Question: I'm trying to create a pure css Venn diagram like this
Where the circle gets highlighted on mouse hover. But the problem is: using the 'border-radius' property if I mouse over the corner of the circle (outside the circle) , it triggers hover as well.
for a demo see <URL> and hover over the red area
is there any CSS solution to avoid this or am I ganna have to calculate it using javascript?
EDIT: Thanks to all for the responses.
I should have posted the browser information as well. I'm using Chrome 12
So far it seems this bug exists in chrome. I will update this page with any further findings.
Just tested this again on Chrome 28 and the issue no longer exists.
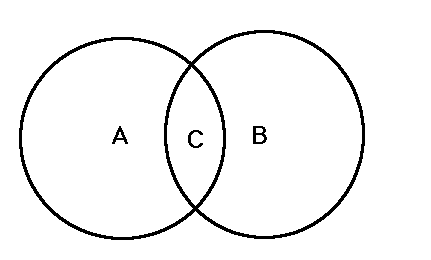
Answer: I know it's to draw circles with 'border-radius:50%', but it really is a bit of a hack. And it doesn't work in IE8 or lower, without using even more hacks, like CSS3Pie.
So while I accept that you've produced a good-looking Venn diagram in your fiddle example, I don't think it's the best way to do this.
A much better solution would be to use a proper graphics library to draw the diagram using either Canvas or SVG.
For Canvas, you could try this library: <URL>
For SVG, I would recommend <URL>, which will produce hover-able Venn diagrams in about four lines of code.
I know that neither Canvas nor SVG are supported by IE8, but then neither is 'border-radius', so I assume that isn't a criteria for you.
In any case, Raphael does actually work in all versions of IE, as it detects the browser and renders VML instead of SVG if it's running in IE. Canvas support can also be hacked into older IEs if you really need it.